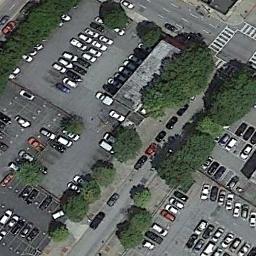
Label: parking_lot